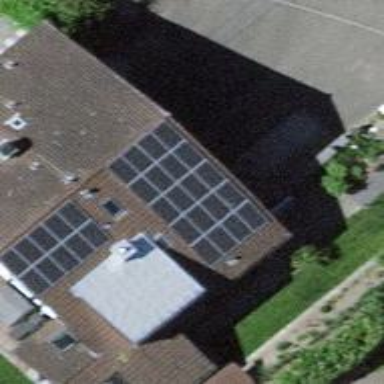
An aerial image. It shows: Solar photovoltaic panel generator.